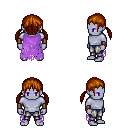
a pixel art fantasy rpg character, male body template, dark elf, purple skin, maroon tattered cape, metal pants, brunette twin-tailed hairstyle, leather bracers, four views (front, back, left, right), 2x2 character sprite sheet, small pixel art, hard edges, no anti-aliasing